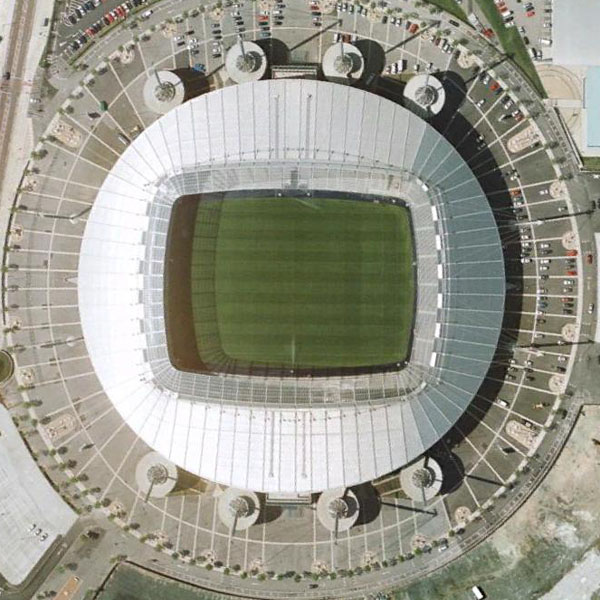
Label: footballField